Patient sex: M
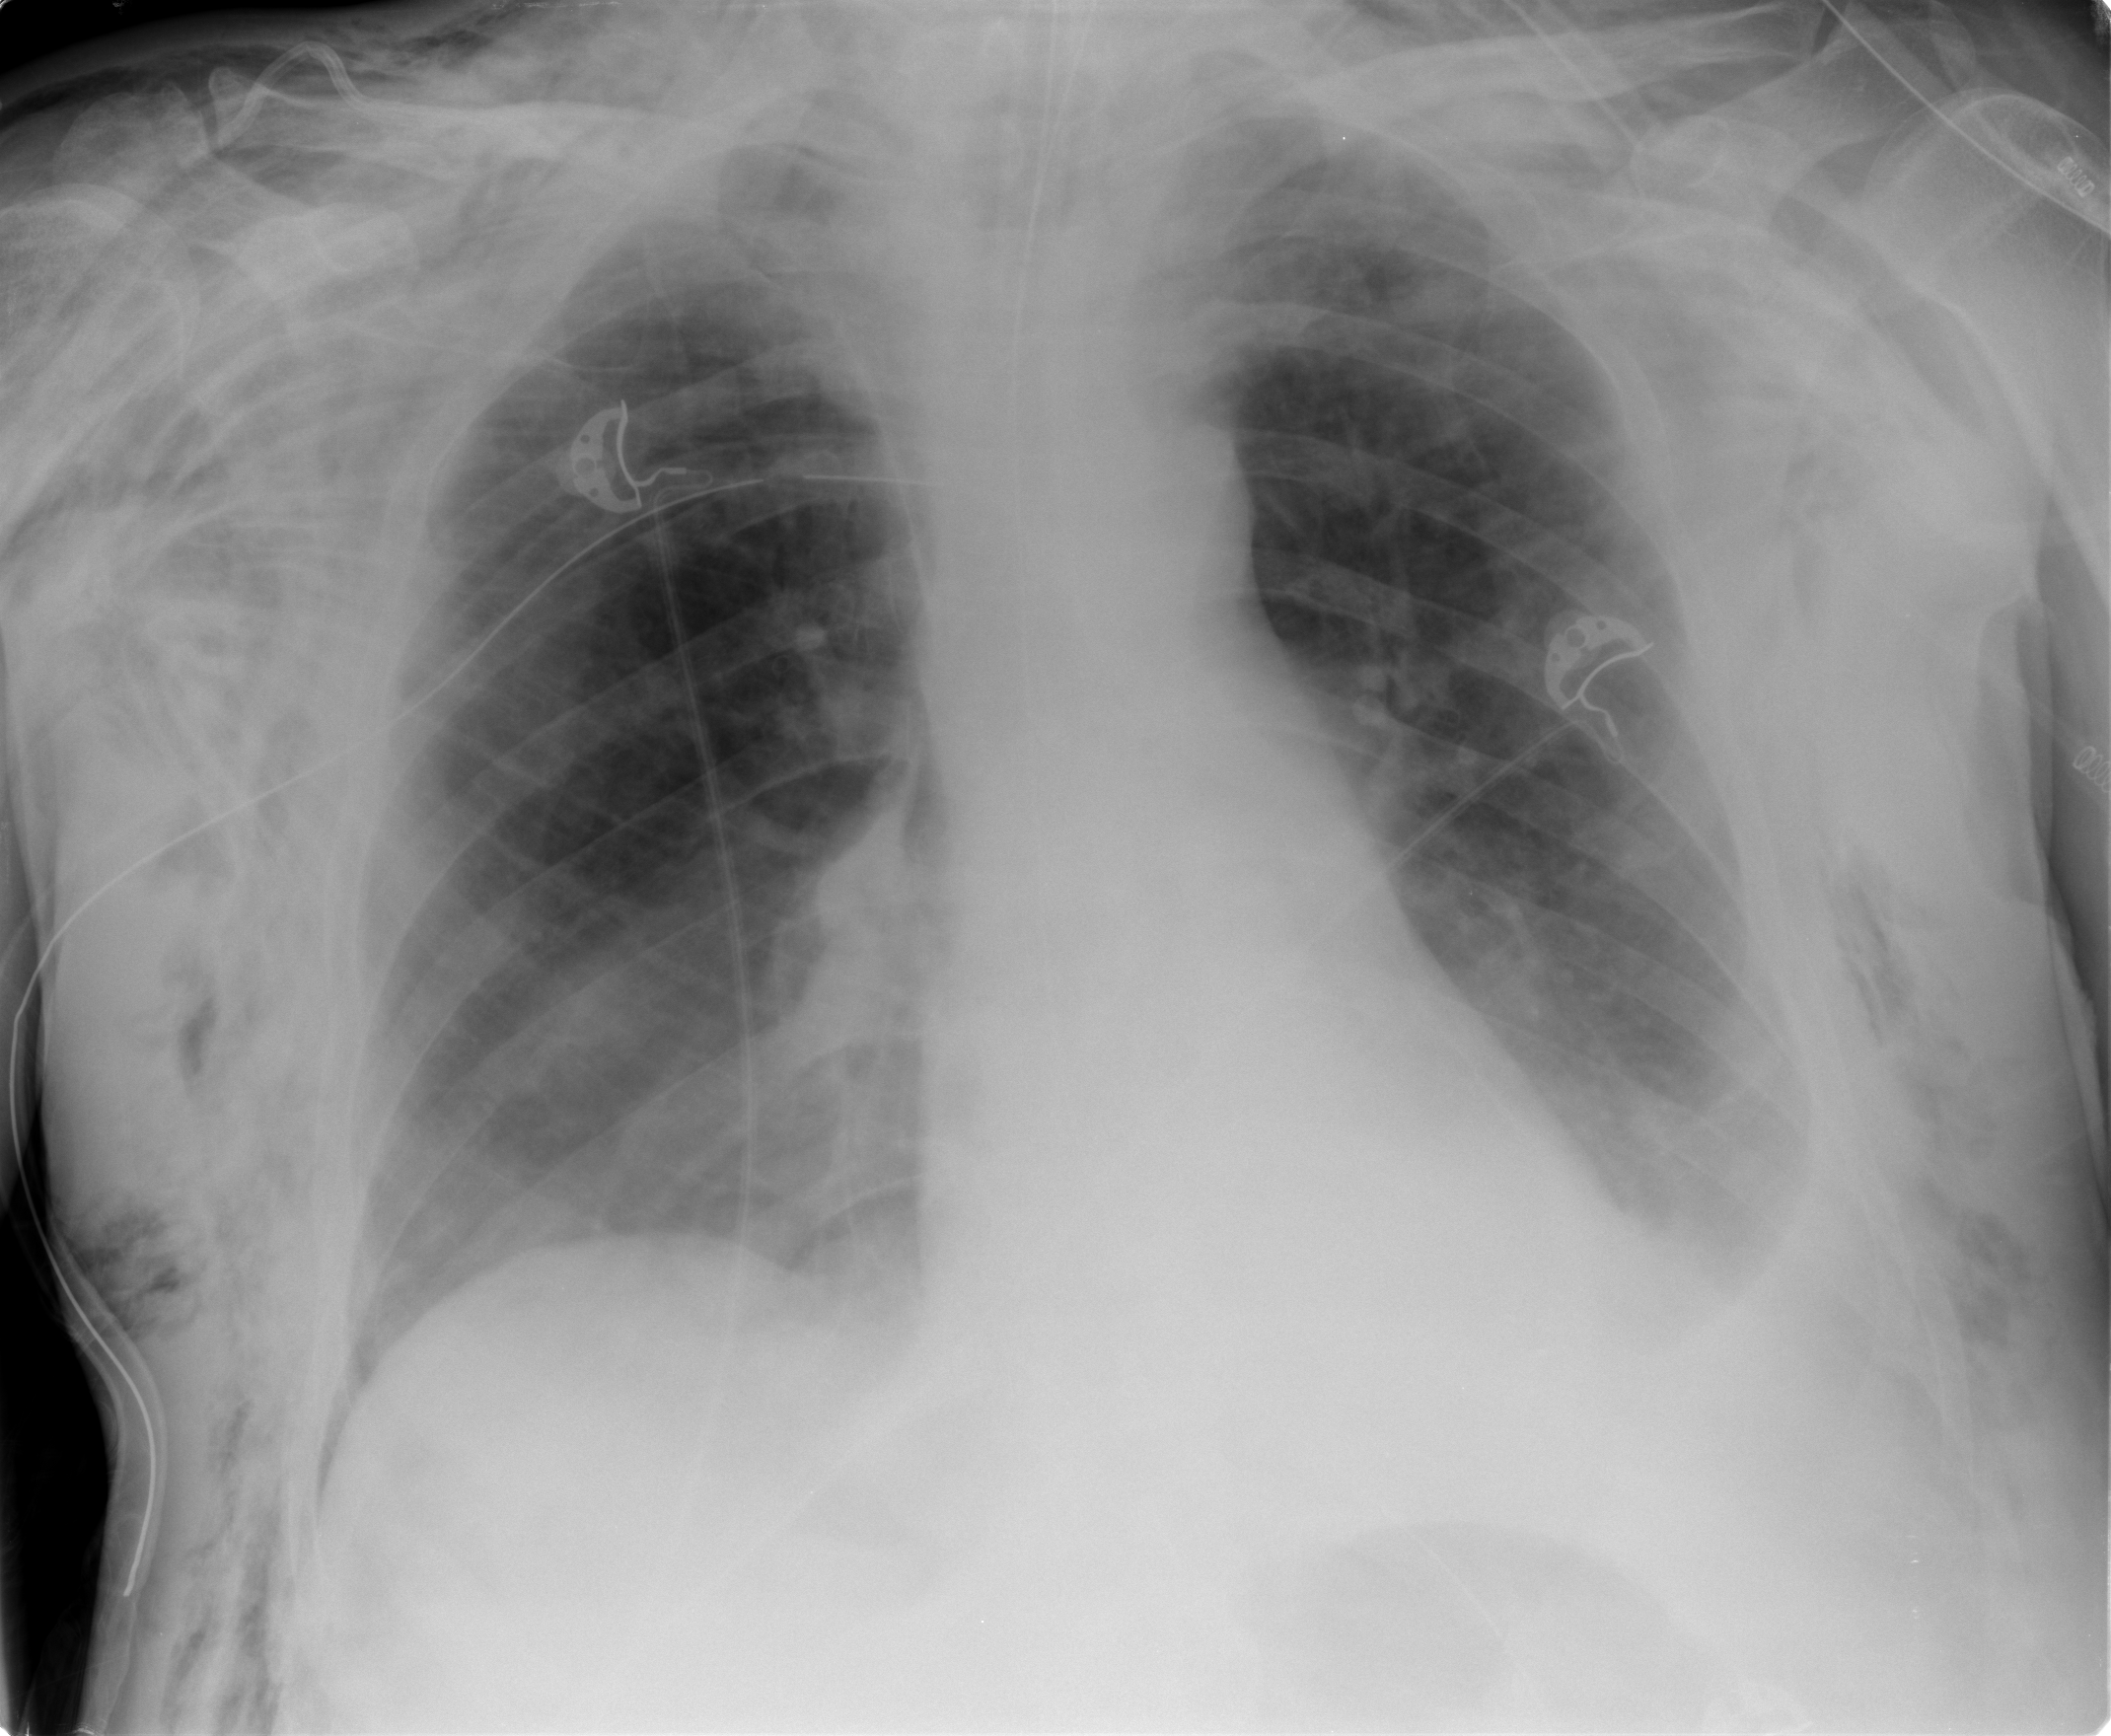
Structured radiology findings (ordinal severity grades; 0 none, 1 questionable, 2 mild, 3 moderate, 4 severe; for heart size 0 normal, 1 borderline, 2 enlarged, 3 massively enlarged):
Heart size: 0
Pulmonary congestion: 2
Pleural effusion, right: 2
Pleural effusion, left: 3
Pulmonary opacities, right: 1
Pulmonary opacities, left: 2
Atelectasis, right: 2
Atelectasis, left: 2